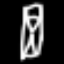
Label: hourglass